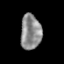
Tissue: prostate
Cell type: Fibroblasts
Senescence score: 0.7172
Nuclear area (px): 711
Mean DAPI intensity: 140.516